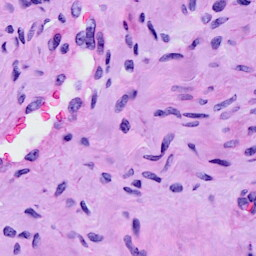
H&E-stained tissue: Cervix